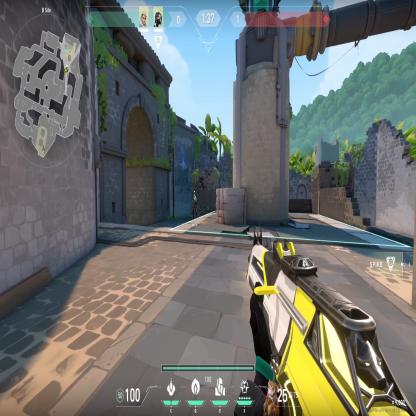
Label: teammate